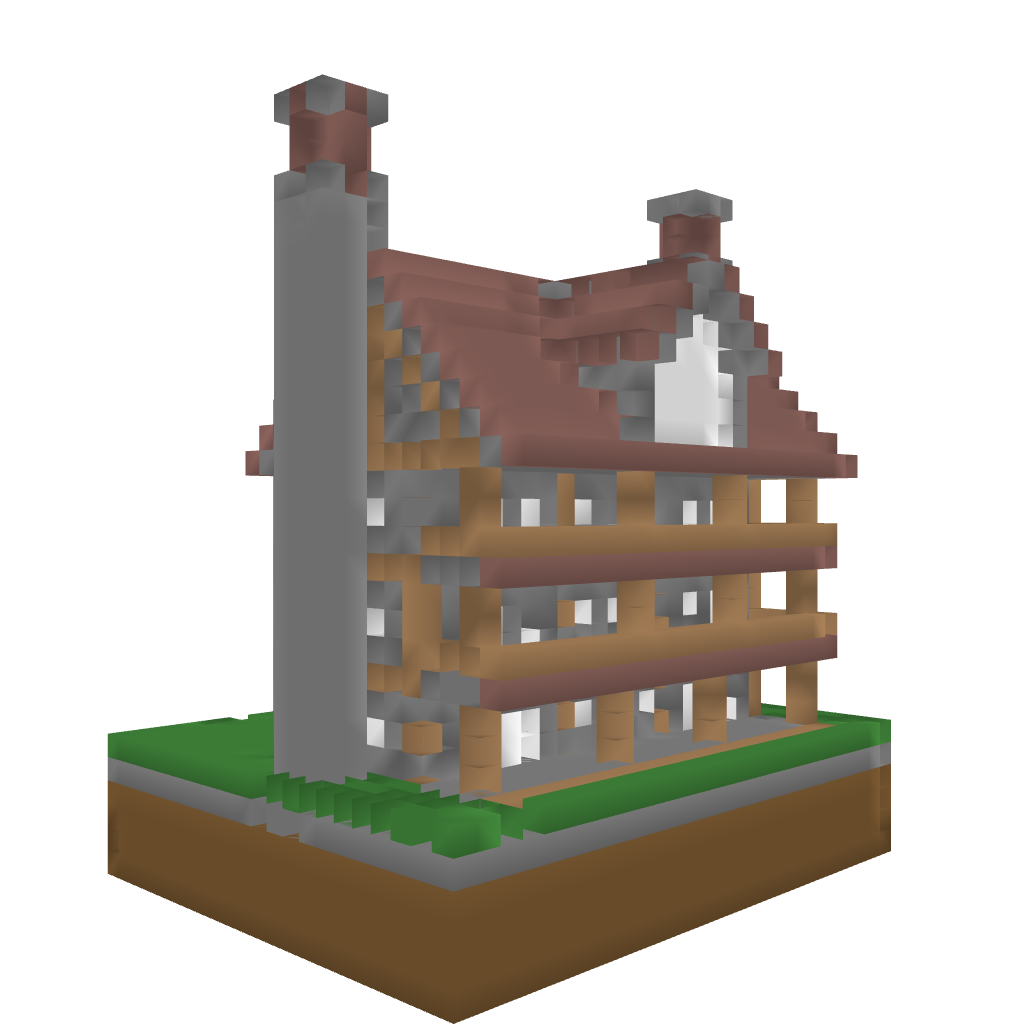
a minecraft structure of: Four Room Inn good quality